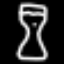
Label: hourglass